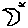
Label: moon